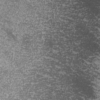
Label: not_dusty